Interaction volume radius: 5 \u00c5
Interaction volume height: 30 \u00c5
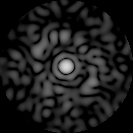
Disorder parameter: 0.8421